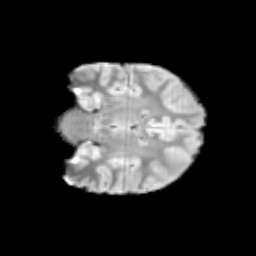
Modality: T2w
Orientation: coronal
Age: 9
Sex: male
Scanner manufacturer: siemens
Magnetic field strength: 3 T
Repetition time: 3.8 s
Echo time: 0.07 s